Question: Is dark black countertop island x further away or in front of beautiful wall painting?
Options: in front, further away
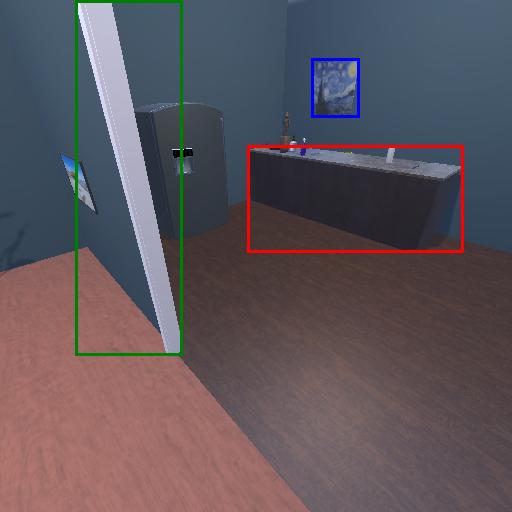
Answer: in front